Question: I have a WordPress theme in my 'single.php' page. Below follows the HTML code:
'''
<div class="container">
<div class="row">
<div class="col-lg-8 col-md-8 col-sm-12 col-xs-12">
<div id="single-post">
single post content
</div>
</div>
<div class="col-lg-4 col-md-4 col-sm-6 col-xs-12">
<div id="sidebar-area">
sidebar area
</div>
</div>
</div>
</div>
'''
CSS code:
'''
#single-post,
#sidebar-area {
margin:10px auto;
background: #fff;
border: 1px solid #d7d7d7;
padding: 15px;
}
'''
Image Presentation

When my single post content height is shorter than the side bar area, some of sidebar widgets goes to under the single content area.
How can I show all sidebar widgets within sidebar area if the sidebar taller than single content by using Bootstrap 'clearfix' class?
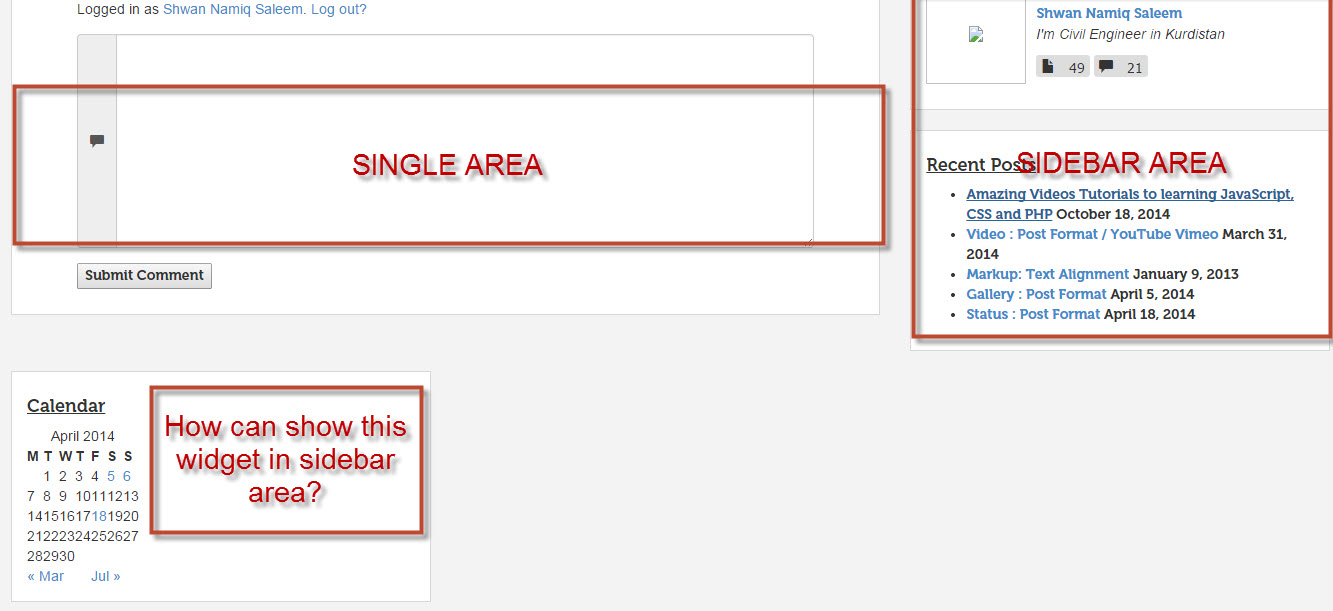
Answer: Thank you for reply me but my problem it is solved
i used this grid below within my sidebar widget because it is repeated with every widget and i removed the code and pasted within 'sidebar.php' file and my problem solved and all widgets shown in sidebar area
'''
<div class="col-lg-4 col-md-4 col-sm-6 col-xs-12">
</div>
'''